RGB frame:
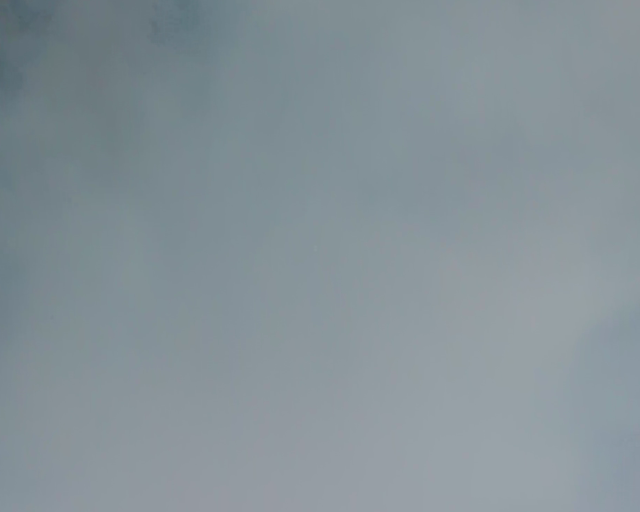
Thermal frame:
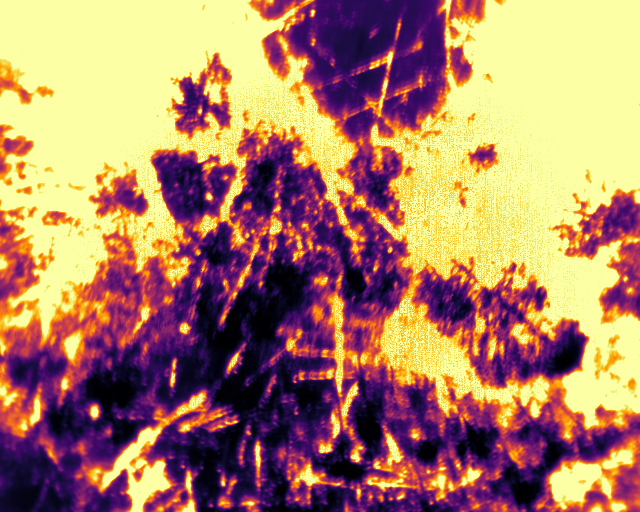
Captured: 2026-02-27 02:39:00
Pixels at or above 80 °C: 289902 (fraction of frame: 0.8847)